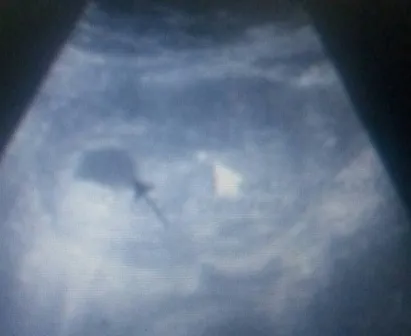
Transabdominal scan of the uterus showing a gestational sac (black arrow) located at the right corneal end separate from the endometrial cavity (black arrow) on transverse view.
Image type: radiology (ultrasound)